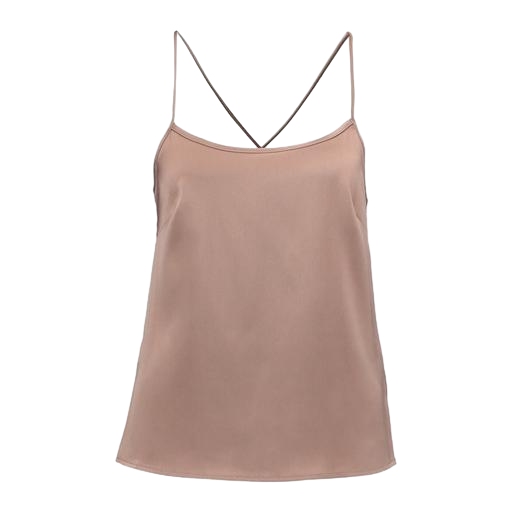
beige joan cami, pink strappy cami, beige tank, white background